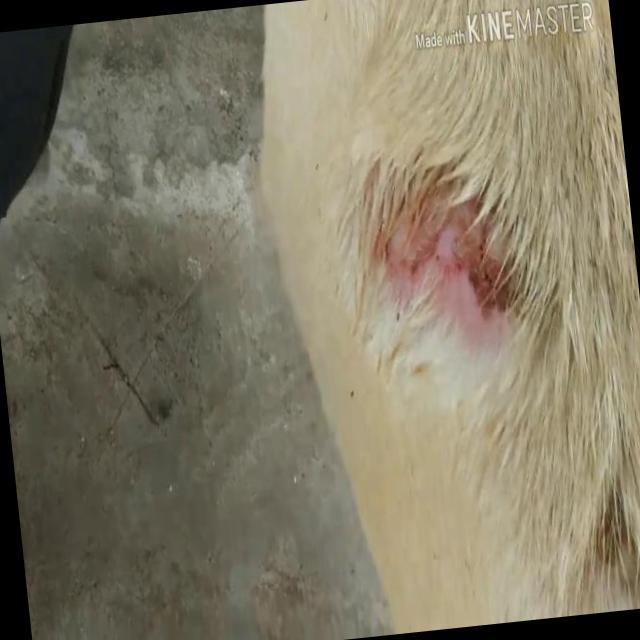
Canine dermatitis — inflammation of the skin presenting with erythema, pruritus, papules, and excoriation. May be allergic, contact, or atopic in origin.